Question: We wish to place both adsense ad 780x90 and custom image ad 400x90 in the same row ie. one on the right and one on the left.

my css
'''
.topadleft{
float:left;
}
.topadright{
float:right;
}
.topadwrap{
padding-top:10px; padding-bottom:10px;
background-color:#f0f0f0;
}
'''
my html
'''
<div class="topadwrap">
<div class="topadleft">
<ins class="adsbygoogle"
style="display:block"
data-ad-client="ca-pub-######"
data-ad-slot="<PHONE>"
data-ad-format="auto"></ins>
</div>
<div class="topadright">
<a href="#" target="_blank" border="0"><img src="images/ad.jpg"></a>
'''
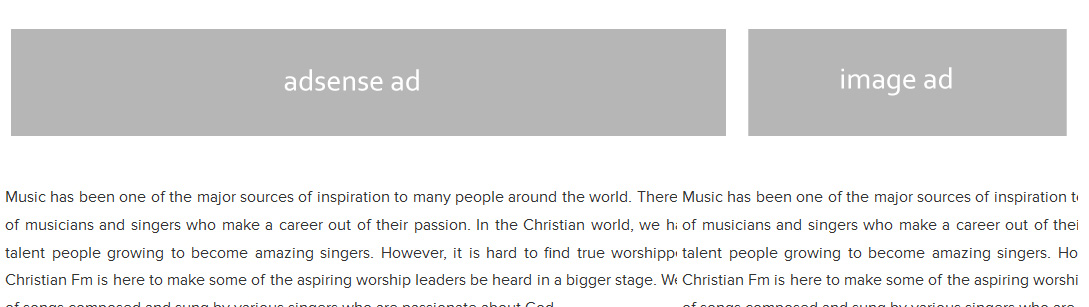
Answer: You can 'float' both ads 'left'and just add a '.right' class to the smaller one to adjust the space between them.
Also, make sure you close your 'div' elements (your '.topadright' is open), and if you aren't going to give a height to the container you should add a '.clearfix' to it so that it clears the ads.
I have made a sample below - but replaced your google ad with an image.
'''
.topad{
float:left;
}
.right{
margin-left: 10px;
}
.topadwrap{
padding:10px;
background-color:#f0f0f0;
}
.clearfix:after {
visibility: hidden;
display: block;
font-size: 0;
content: " ";
clear: both;
height: 0;
}
'''
'''
<div class="topadwrap clearfix">
<div class="topad left">
<img src="http://placehold.it/780x90 ">
</div>
<div class="topad right">
<a href="#" target="_blank" border="0"><img src="http://placehold.it/400x90"></a>
</div>
'''
Hope that fixes your issue.
Responsive AdSense requires you to add a width/height to the parent element - 'width: auto;' is not accepted... so you need to specify the 'width' and 'height' of the containing div. Then use media queries to modify the size of the ad served into the parent container for different browser/device sizes.
<URL>
I took a look at your URL and mocked up a <URL> with some responsive queries based on your site showing you how the width and height of the ads could be adapted.
Hope that's a fix that works for you!
'''
body{
margin: 0;
}
.topad{
float:left;
width: 780px;
height: 90px;
}
.left {
background: lightpink;
}
.right{
float: right;
width: 400px;
height: 90px;
}
.topadwrap{
padding:10px 0;
background-color:#f0f0f0;
width: 1233px;
margin: auto;
}
.clearfix:after {
visibility: hidden;
display: block;
font-size: 0;
content: " ";
clear: both;
height: 0;
}
@media screen and (max-width: 1233px) {
.topadwrap{
width: 960px;
}
.left{
width: 520px;
}
}
@media screen and (max-width: 960px) {
.topadwrap{
width: 800px;
}
.left{
width: 400px;
}
}
@media screen and (max-width: 800px) {
.topadwrap{
width: 100%;
}
.topad{
width: 100%;
}
.right {
text-align: center;
margin-top: 10px;
}
}
'''
'''
<div class="topadwrap clearfix">
<div class="topad left"></div>
<div class="topad right">
<a href="#" target="_blank" border="0"><img src="http://placehold.it/400x90"></a>
</div>
</div>
'''